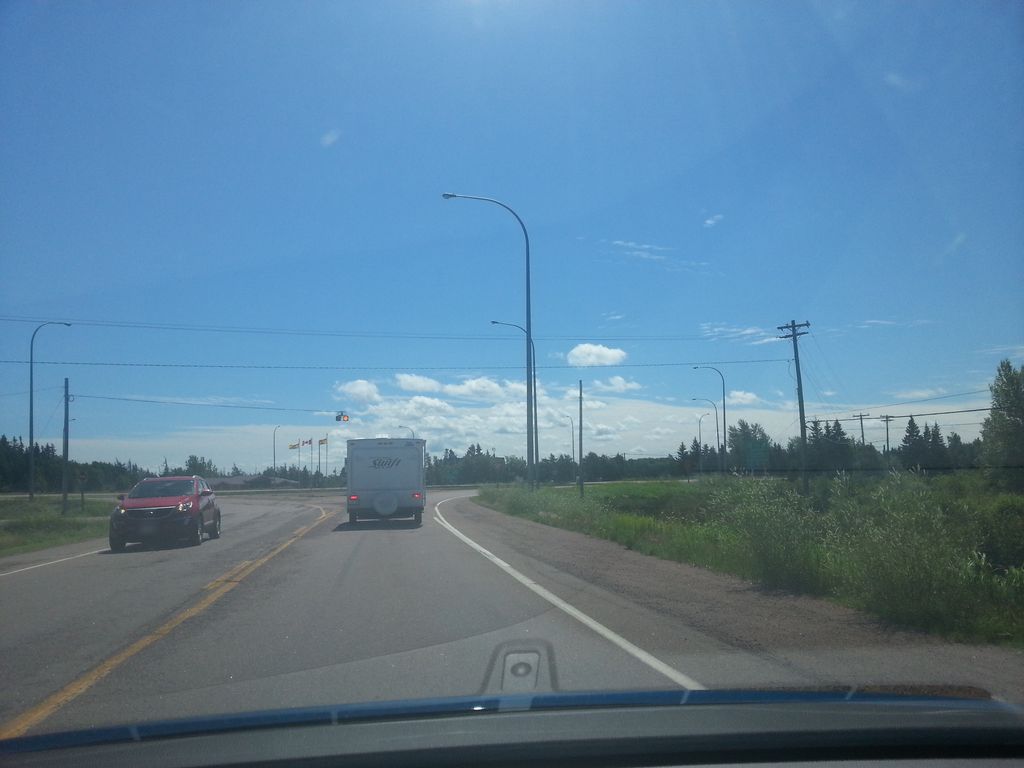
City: charlottetown